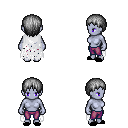
a pixel art fantasy rpg character, female body template, dark elf, purple skin, white tattered cape, magenta pants, gray plain hairstyle, black slippers, four views (front, back, left, right), 2x2 character sprite sheet, small pixel art, hard edges, no anti-aliasing